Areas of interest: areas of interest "Commercial service"
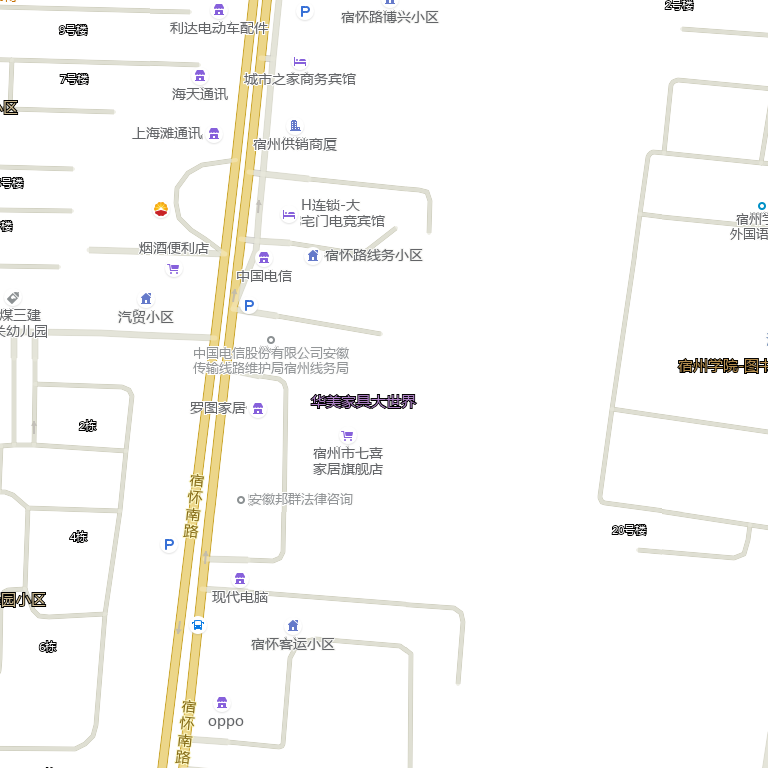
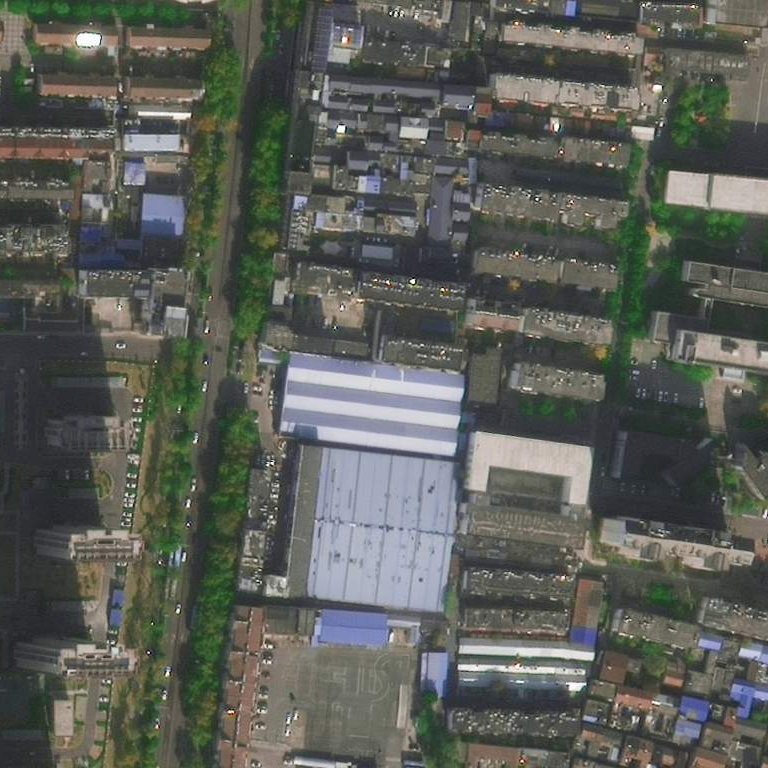